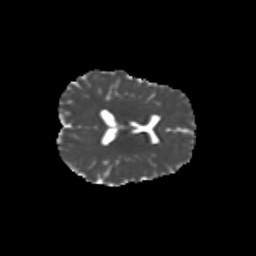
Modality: MD
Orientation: axial
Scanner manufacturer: siemens
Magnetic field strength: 3 T
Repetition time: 9.2 s
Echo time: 0.084 s